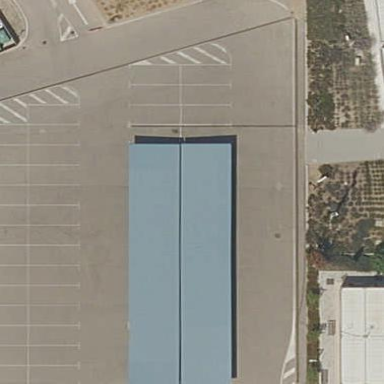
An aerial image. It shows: View of roof of building.